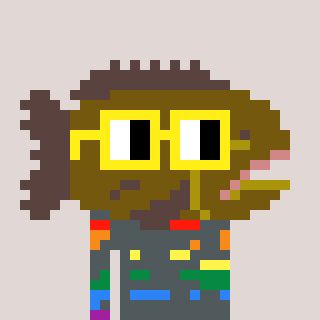
a pixel art character with square yellow glasses, a grouper-shaped head and a green-colored body on a warm background